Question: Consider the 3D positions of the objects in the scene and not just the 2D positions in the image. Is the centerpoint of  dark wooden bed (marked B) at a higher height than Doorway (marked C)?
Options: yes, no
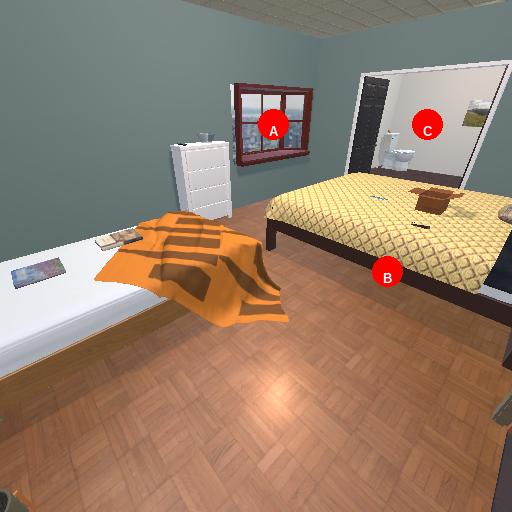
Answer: yes